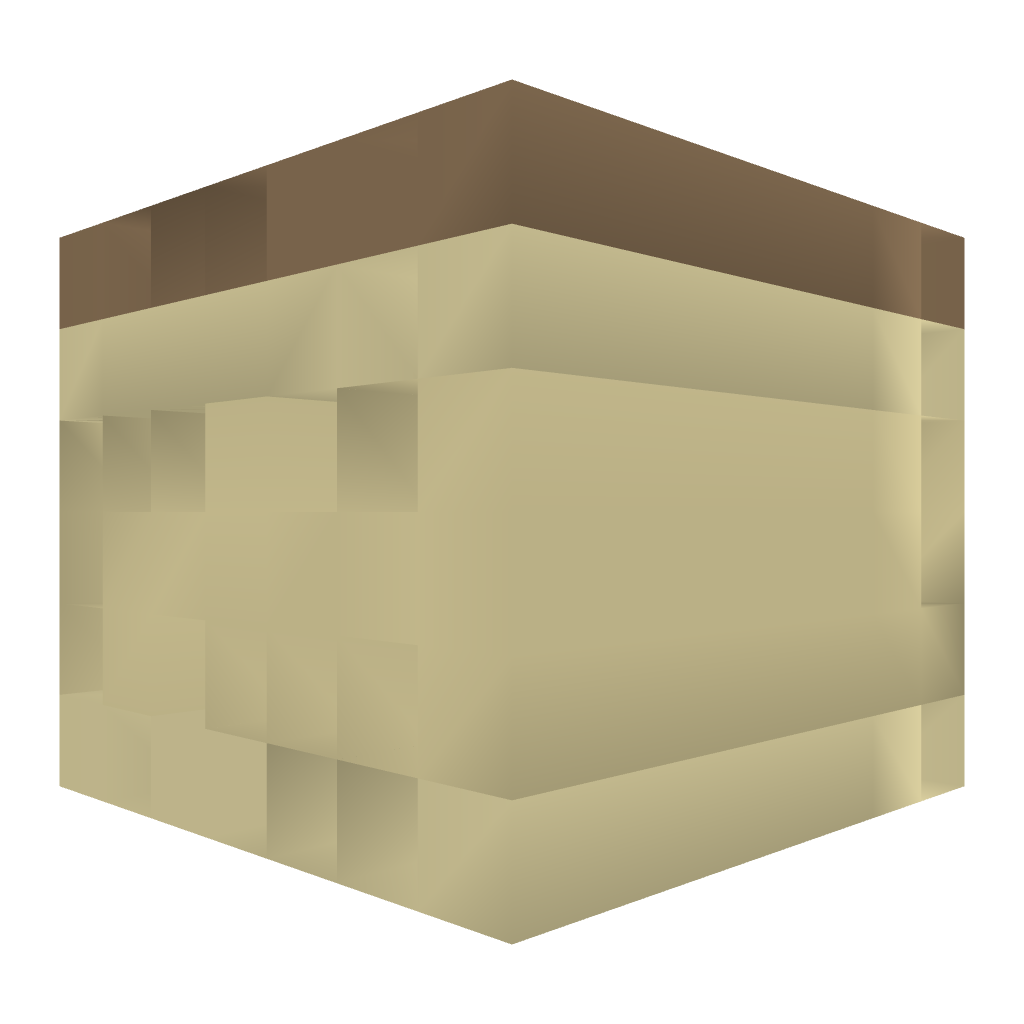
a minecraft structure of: Small Arabian House